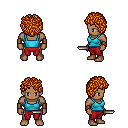
a pixel art fantasy rpg character, male body template, human, dark skin, teal pirate shirt, red pants, dark blonde curly afro hairstyle, leather bracers, dagger, four views (front, back, left, right), 2x2 character sprite sheet, small pixel art, hard edges, no anti-aliasing